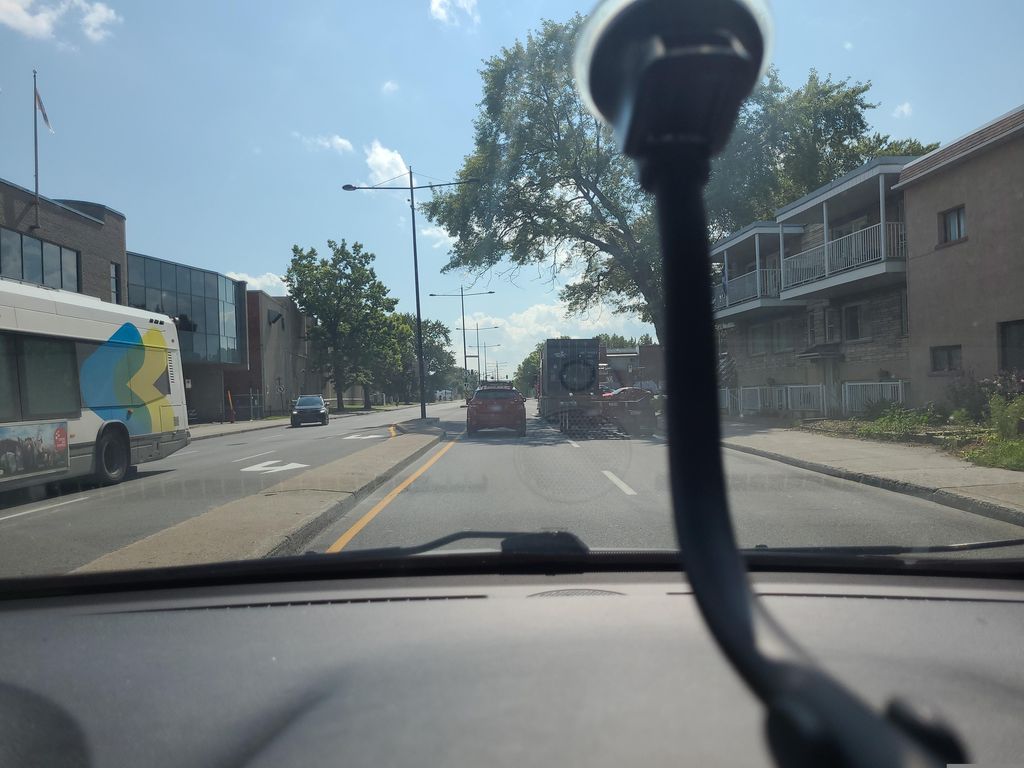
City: montreal